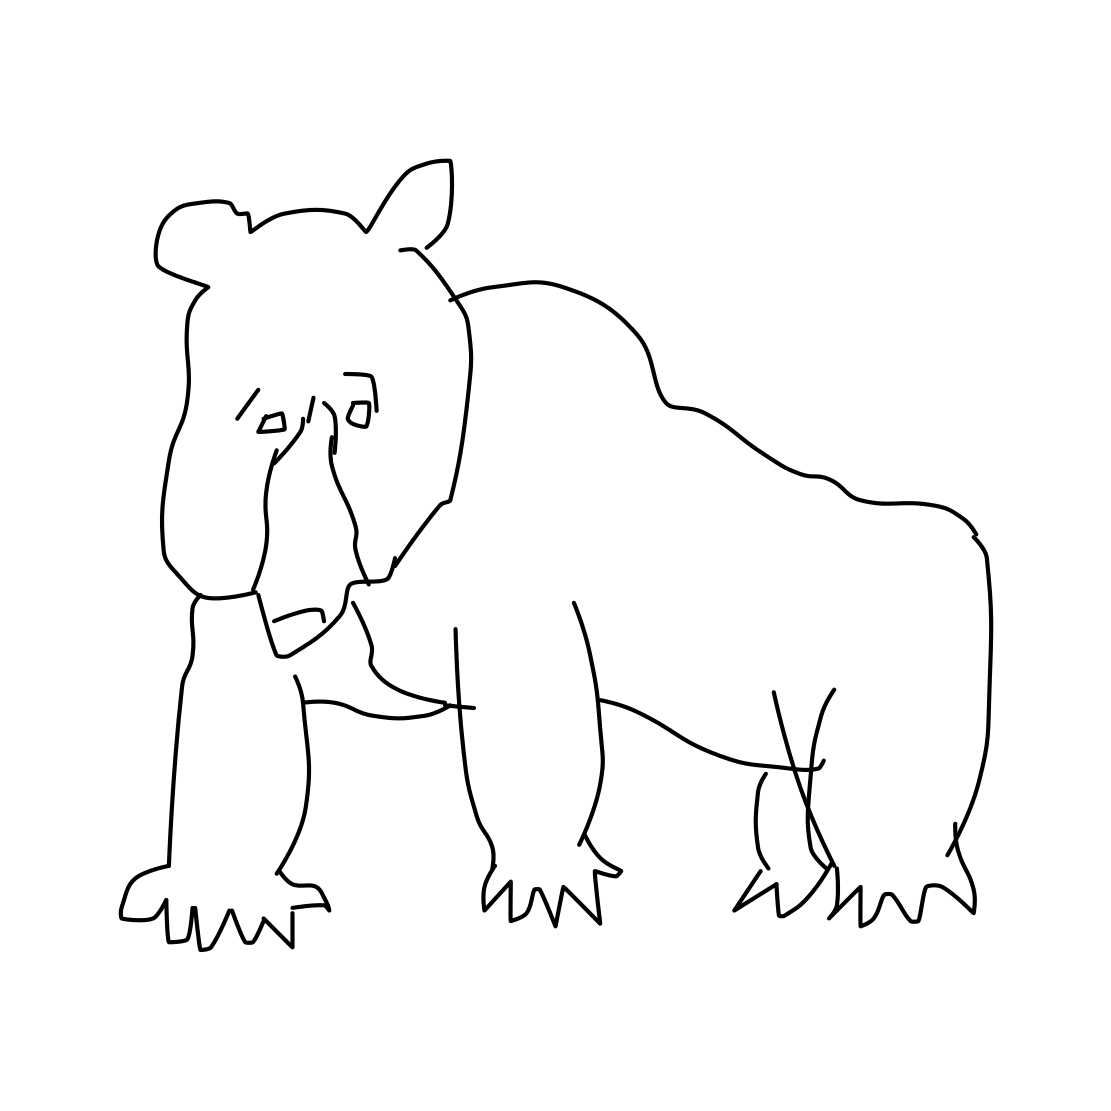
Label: bear (animal)